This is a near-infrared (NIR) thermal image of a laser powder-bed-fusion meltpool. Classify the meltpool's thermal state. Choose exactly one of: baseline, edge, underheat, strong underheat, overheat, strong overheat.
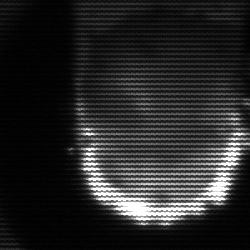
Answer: baseline